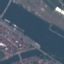
Label: River